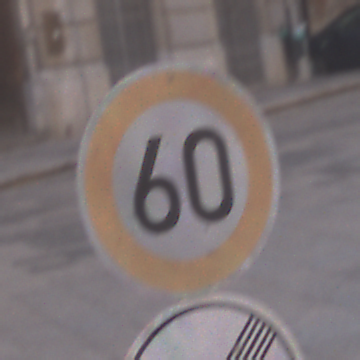
Verkehrszeichen: Geschwindigkeit60
Zusatzzeichen unten: EndeUeberholverbotKraftfahrzeuge
Umgebung: Outdoor, Urban
Tageszeit: MorningAfternoon
Wetter: PartlyCloudy
Licht: Natural
Jahreszeit: NotSpecified
Kontrast: LowContrast